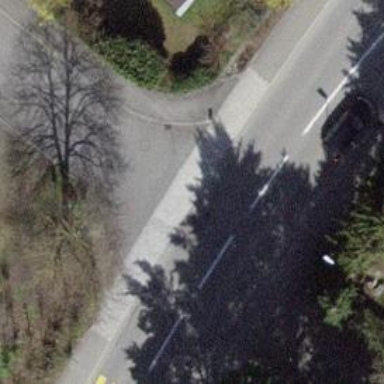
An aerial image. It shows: Tertiary road.